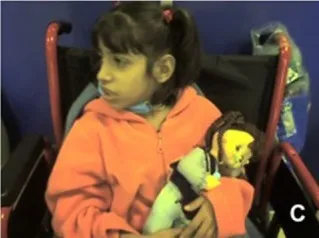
Contrast with (B,C) Facial dysmorphisms seen in two twin sisters with LIG4 deficiency. Note prominent middle third of the face, long nose, micrognathia, long ears, jaundice, protruding tongue. (Face photos published with permission from their mothers).
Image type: medical_photograph (other_medical_photograph)